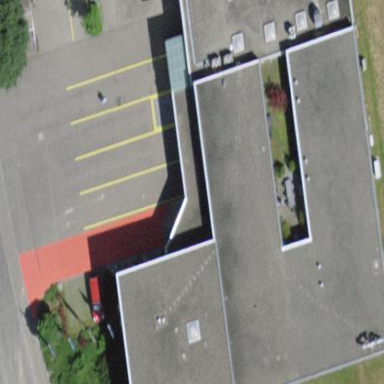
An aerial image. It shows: Commercial building.